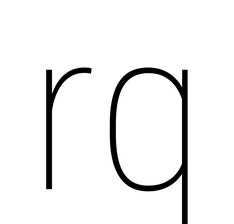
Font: Roboto_Condensed_Thin